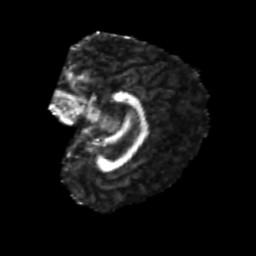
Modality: FA
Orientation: sagittal
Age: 24
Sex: female
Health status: healthy
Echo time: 0.074 s